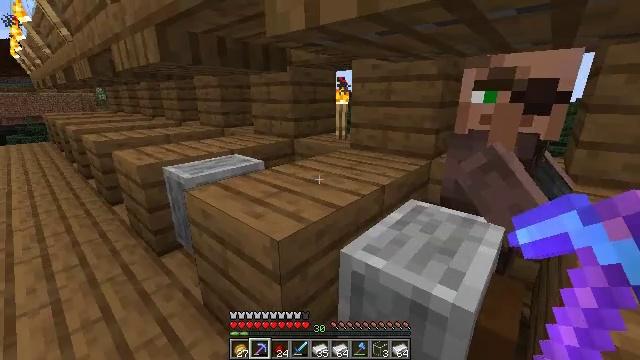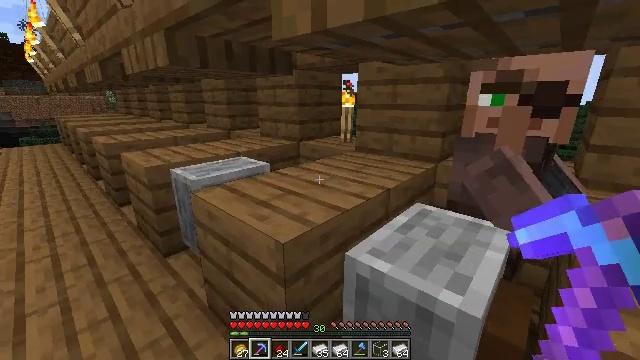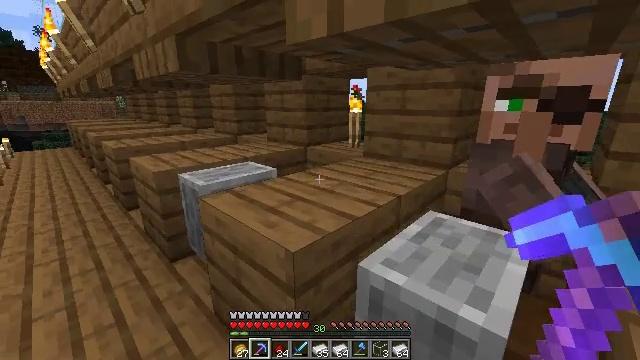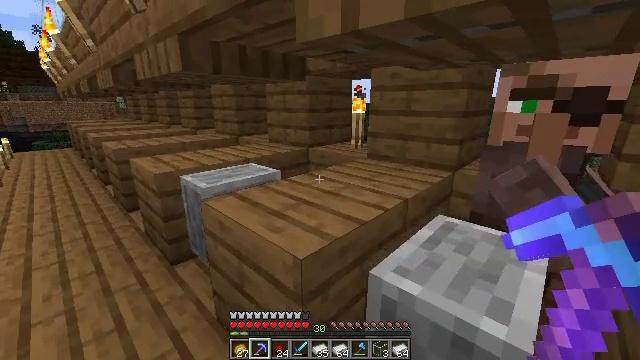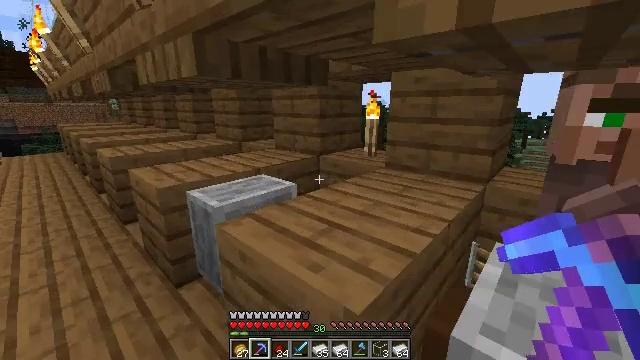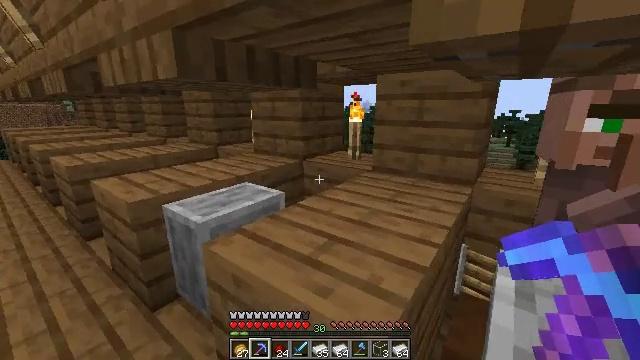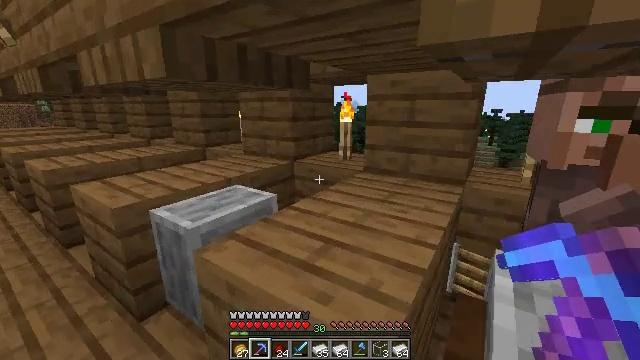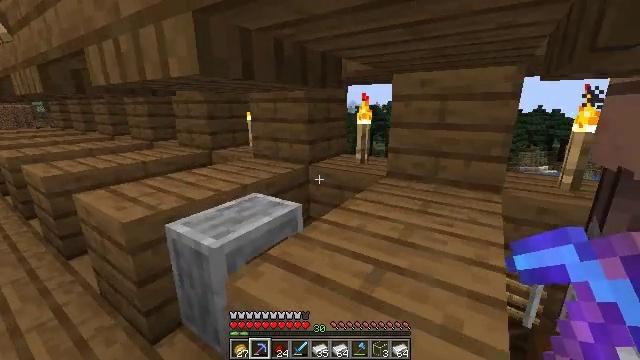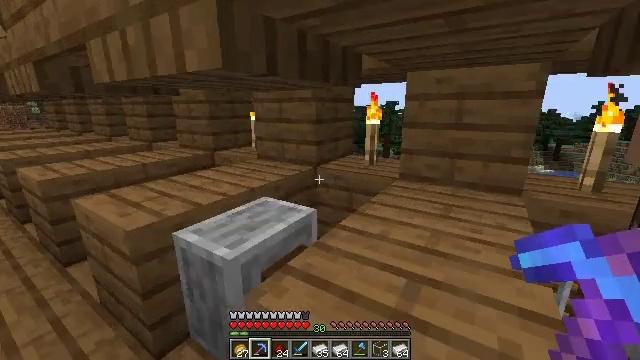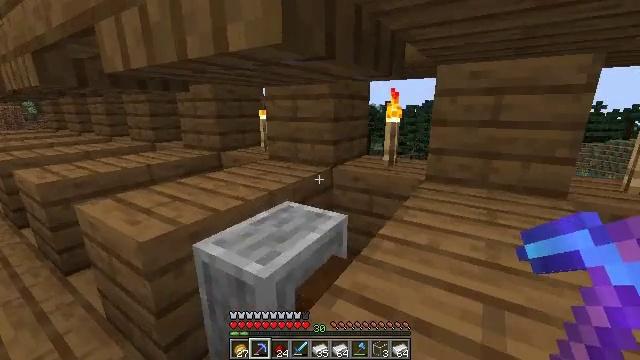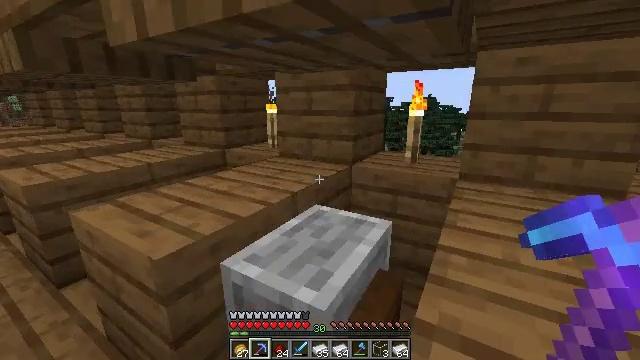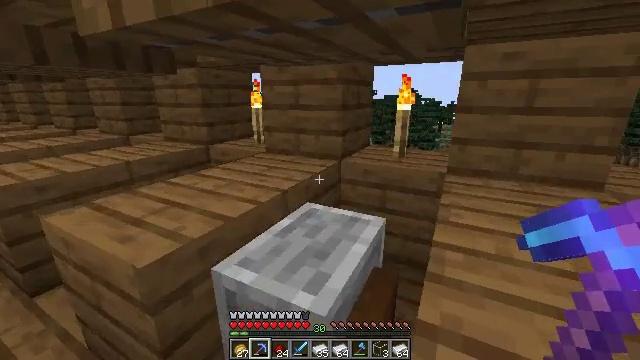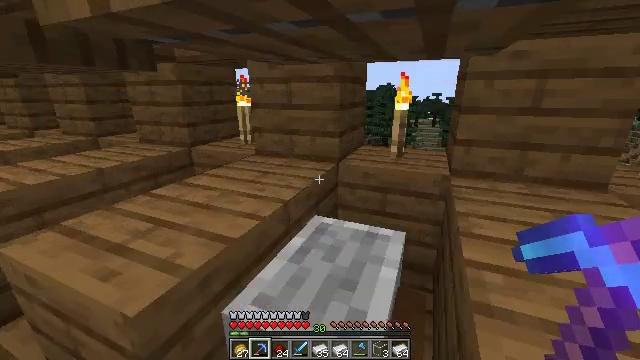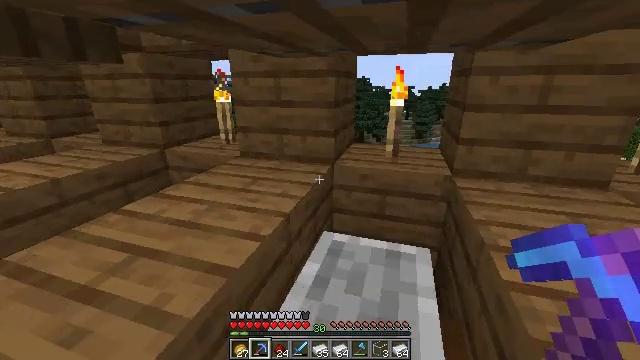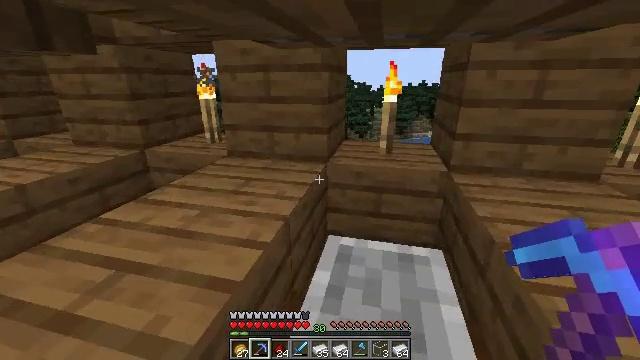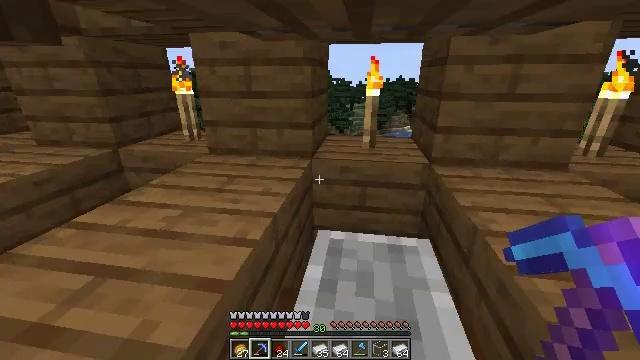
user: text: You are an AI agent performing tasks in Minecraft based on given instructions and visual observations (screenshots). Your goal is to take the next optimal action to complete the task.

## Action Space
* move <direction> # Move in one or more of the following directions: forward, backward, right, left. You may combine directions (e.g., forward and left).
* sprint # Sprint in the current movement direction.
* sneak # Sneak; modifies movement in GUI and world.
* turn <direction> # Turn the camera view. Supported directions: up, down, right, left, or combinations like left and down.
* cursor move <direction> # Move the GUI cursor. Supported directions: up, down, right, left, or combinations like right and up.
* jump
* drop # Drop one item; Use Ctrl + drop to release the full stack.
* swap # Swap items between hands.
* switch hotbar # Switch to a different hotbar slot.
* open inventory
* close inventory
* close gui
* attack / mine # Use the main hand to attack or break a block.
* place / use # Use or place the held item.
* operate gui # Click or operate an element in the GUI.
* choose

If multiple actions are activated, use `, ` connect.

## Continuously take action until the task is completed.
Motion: motion action
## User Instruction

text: Remove the grindstone from its place.
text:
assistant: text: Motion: turn left
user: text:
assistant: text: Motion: move forward and move left, turn left and up
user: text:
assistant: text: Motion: move forward and move left
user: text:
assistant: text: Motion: move forward and move left, turn right
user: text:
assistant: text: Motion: move forward and move left, turn right
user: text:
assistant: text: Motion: move forward and move left, turn right
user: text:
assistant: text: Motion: move forward and move left
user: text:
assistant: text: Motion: move forward and move left
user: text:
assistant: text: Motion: move forward and move left
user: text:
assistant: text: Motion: move forward and move left, turn right
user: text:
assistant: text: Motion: move forward and move left, turn right and down
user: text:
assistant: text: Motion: move forward and move left, turn right
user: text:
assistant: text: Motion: move forward, turn right and down
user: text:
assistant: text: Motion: turn right
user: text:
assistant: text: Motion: turn right
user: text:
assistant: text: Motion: turn right and down
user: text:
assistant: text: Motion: turn right
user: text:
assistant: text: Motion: turn right
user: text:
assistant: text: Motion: turn right and up
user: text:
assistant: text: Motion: turn right and up
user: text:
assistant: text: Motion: turn right and up
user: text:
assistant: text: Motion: turn right
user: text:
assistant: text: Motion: turn right
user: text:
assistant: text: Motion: turn right
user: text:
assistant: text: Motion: turn right and down
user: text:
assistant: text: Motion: turn right
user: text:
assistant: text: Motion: turn right
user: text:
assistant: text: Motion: move right
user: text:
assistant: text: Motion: move right
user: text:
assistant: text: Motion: move right